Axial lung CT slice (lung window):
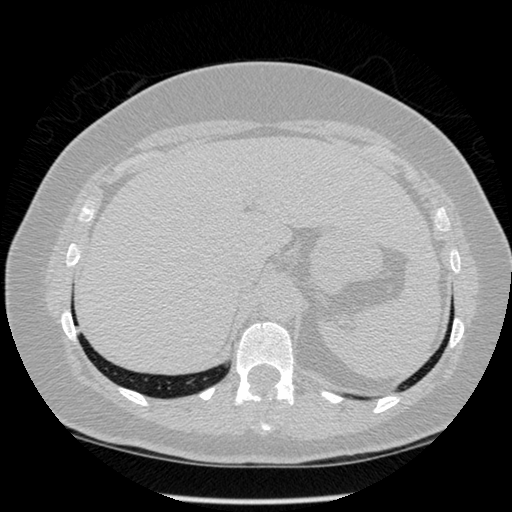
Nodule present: no